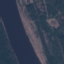
Land use / land cover: River